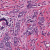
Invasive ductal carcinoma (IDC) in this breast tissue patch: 0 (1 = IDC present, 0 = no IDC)